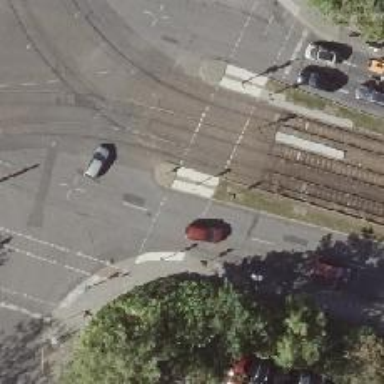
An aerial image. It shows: Footway located on traffic island.